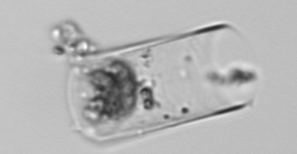
Label: Guinardia_flaccida